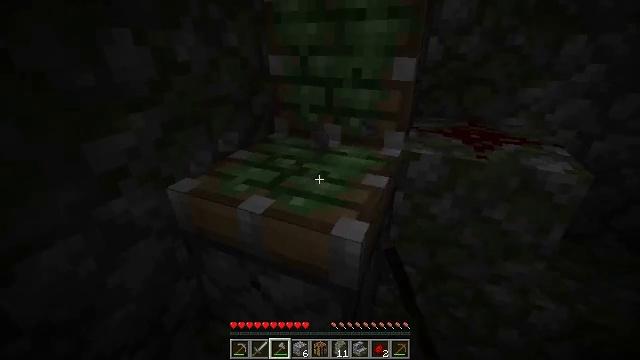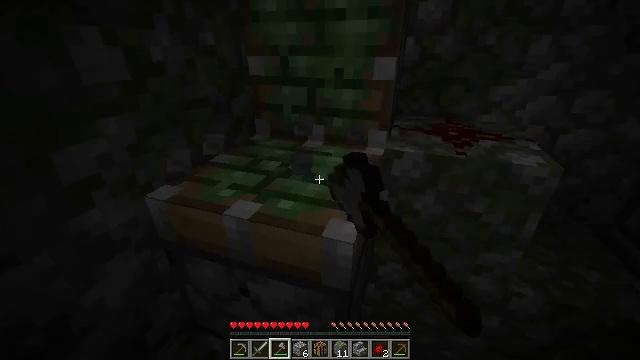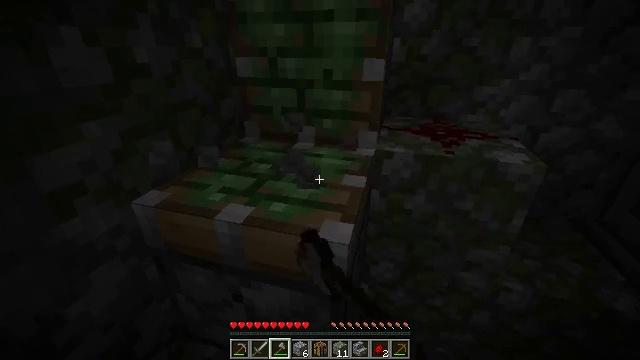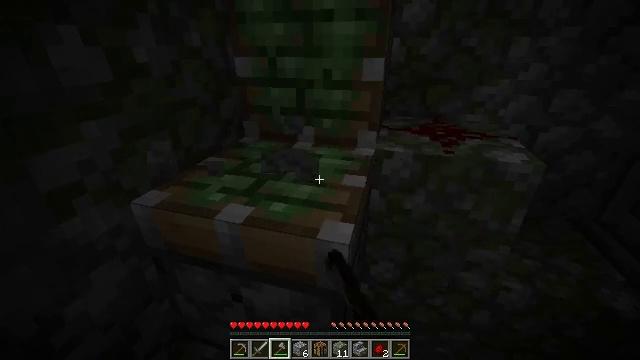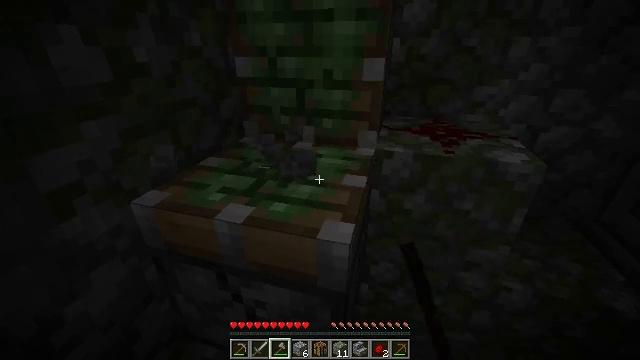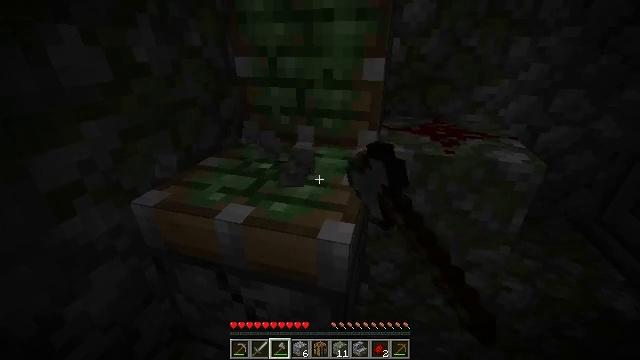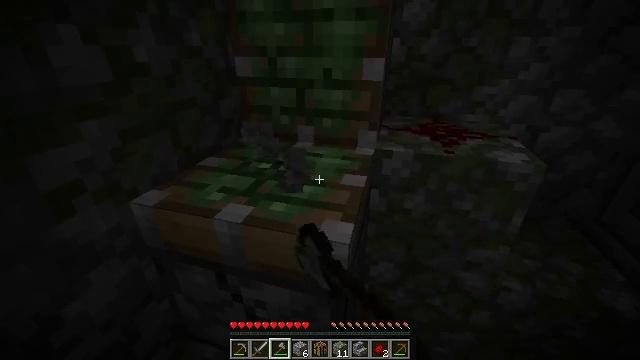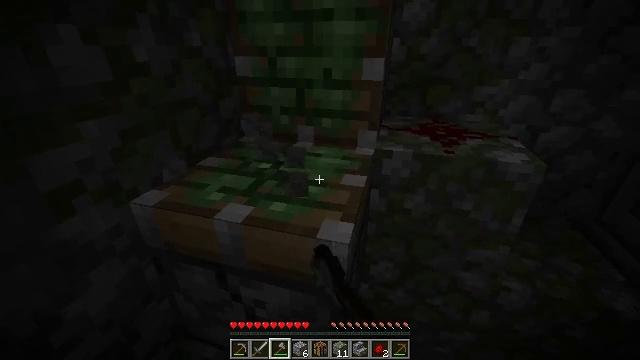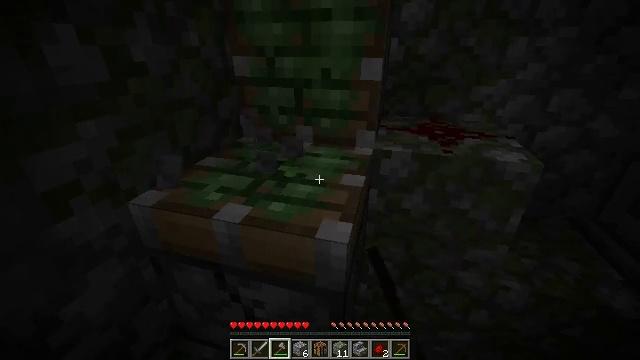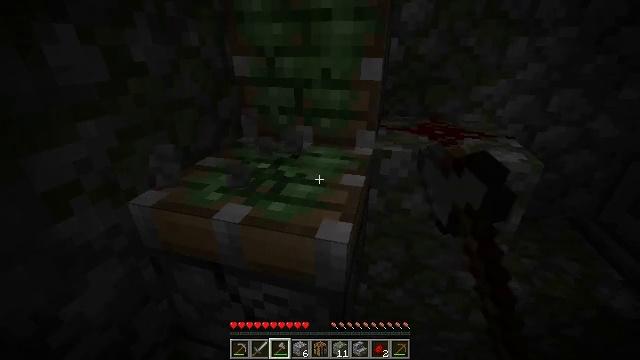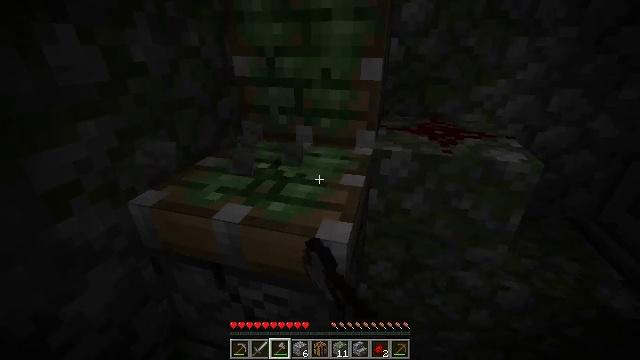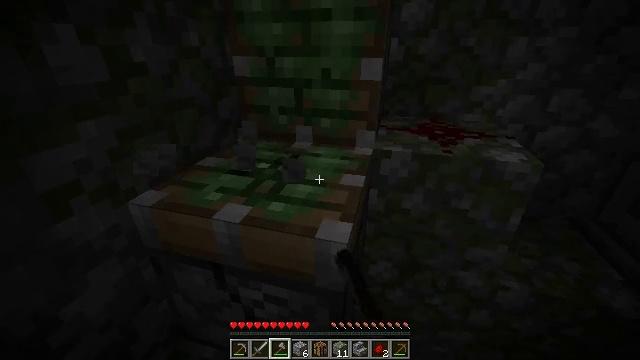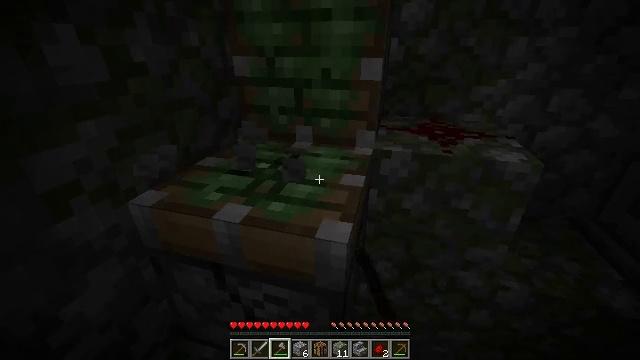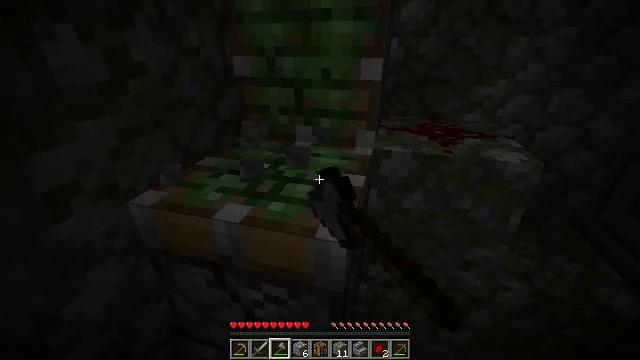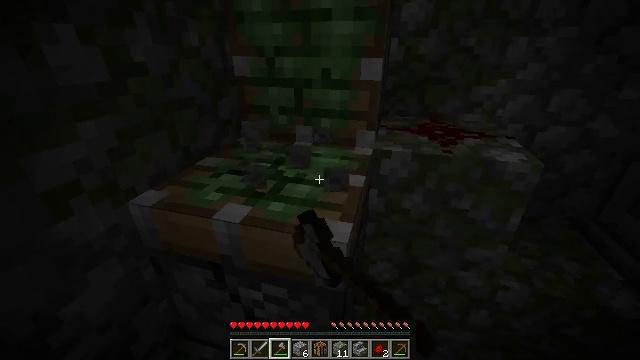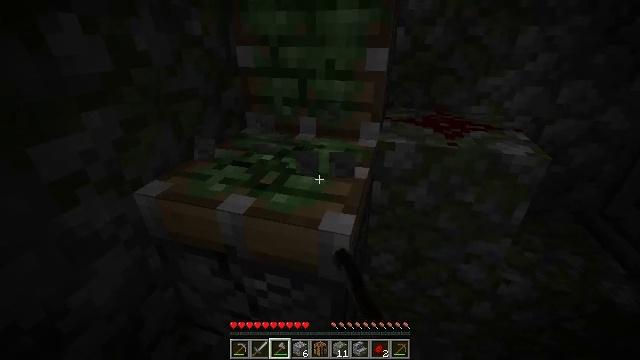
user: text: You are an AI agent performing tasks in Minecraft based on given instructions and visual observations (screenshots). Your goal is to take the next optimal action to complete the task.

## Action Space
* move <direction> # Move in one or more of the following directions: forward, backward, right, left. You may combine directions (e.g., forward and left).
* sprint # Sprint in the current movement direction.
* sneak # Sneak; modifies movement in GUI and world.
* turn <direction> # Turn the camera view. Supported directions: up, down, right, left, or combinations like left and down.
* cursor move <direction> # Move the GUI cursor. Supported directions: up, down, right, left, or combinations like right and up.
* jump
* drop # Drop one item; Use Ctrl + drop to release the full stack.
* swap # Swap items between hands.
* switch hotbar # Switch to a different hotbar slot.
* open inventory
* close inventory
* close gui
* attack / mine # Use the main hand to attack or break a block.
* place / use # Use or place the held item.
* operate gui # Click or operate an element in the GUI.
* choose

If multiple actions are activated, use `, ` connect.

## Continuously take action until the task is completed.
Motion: motion action
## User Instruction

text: Break the sticky piston to collect it.
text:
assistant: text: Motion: turn right, attack / mine
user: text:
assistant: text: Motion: turn right, attack / mine
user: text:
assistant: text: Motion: attack / mine
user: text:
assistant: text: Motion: attack / mine
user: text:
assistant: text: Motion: attack / mine
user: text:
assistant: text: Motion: attack / mine
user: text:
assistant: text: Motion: attack / mine
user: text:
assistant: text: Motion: attack / mine
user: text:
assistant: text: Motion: attack / mine
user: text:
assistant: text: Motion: attack / mine
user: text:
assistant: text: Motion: attack / mine
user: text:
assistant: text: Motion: attack / mine
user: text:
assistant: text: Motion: attack / mine
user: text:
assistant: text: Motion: attack / mine
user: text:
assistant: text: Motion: turn down, attack / mine
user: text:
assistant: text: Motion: turn left and down, attack / mine
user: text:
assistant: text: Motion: attack / mine
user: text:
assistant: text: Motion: attack / mine
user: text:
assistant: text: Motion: attack / mine
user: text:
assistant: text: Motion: attack / mine
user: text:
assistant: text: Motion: attack / mine
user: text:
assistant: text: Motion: attack / mine
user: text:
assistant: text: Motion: attack / mine
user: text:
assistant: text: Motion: attack / mine
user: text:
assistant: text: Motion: attack / mine
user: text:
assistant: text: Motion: attack / mine
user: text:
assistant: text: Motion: attack / mine
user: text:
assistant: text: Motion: attack / mine
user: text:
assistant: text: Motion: attack / mine
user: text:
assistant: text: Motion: attack / mine